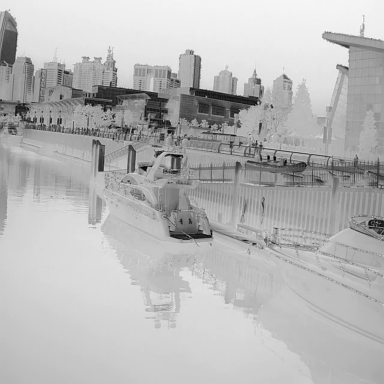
There are four canoes in the infrared image.